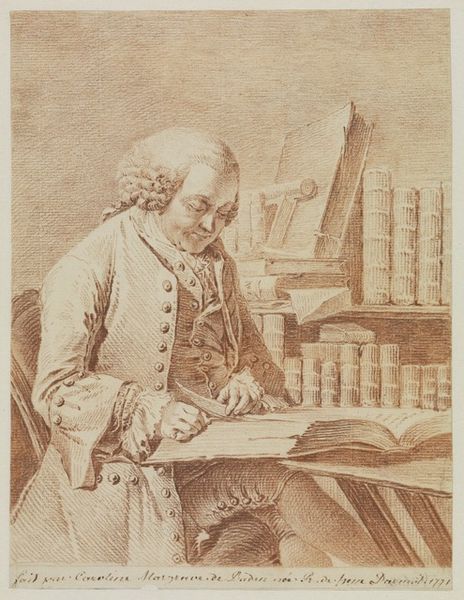
Titel: Bildnis eines Gelehrten
Künstler: Karoline Luise, Markgräfin von Baden
Standort: Karlsruhe
Institution: Staatliche Kunsthalle Karlsruhe
Schlagwörter: blätter, feder, hand, kopf, mann, sitzen, braun, frankreich, frisur, nase, stuhl, tisch, weiss, zeichnung, blick, tuch, mode, rock, anzug, hemd, hose, jacke, regal, augen, barock, kragen, spitze, ärmel, bildnis, herr, hände, portrait, porträt, gewand, haare, kostüm, mantel, sessel, sitzend, blatt, person, england, knopf, locken, renaissance, beine, perücke, lächeln, schrift, bücher, papier, schreibtisch, grafik, graphik, chair, hands, frack, face, hair, nose, old, painting, sitting, table, zopf, inschrift, lesen, print, brown, rüschen, knöpfe, gehrock, revers, weste, lächelnd, ring, strümpfe, buch, frankreichj, radierung, stich, text, mythologie, tinte, wissenschaftler, bücherregal, buchrücken, foliant, seiten, man, rollen, aristokrat, dandy, head, eyes, scroll, fernrohr, kniebundhose, kniestrümpfe, bibliothek, bücherei, leser, gelehrter, lesend, senken, studieren, schreiber, paper, studium, stitzen, kupferstich, chin, coat, mouth, buttons, sketch, rötel, books, curls, desk, jacket, bildunterschrift, handschrift, shelf, übereinandergeschlagen, reading, victorian, wissenschaft, blättern, lektüre, perrücke, vest, zeichung, kniehose, universität, grafi, pants, zeichnnung, pencil, regel, eye, legs, wischen, finger, fingers, bundhose, folianten, book, lips, rüschenhemd, cheek, ätzung, forehead, page, rötelzeichnung, bezeichnet, library, umblättern, leg, wig, bücker, pages, sirn, philosoph, 1800, reader, brows, united states, us, scholars, shelves, bookshelf, powdered wig, kant, john adams, frilly, zeichnunn, buch sitzen, hassre, fait, wicshen, old scholar, old photos, inschruft, grafit painting, a drawing, hegel, kleist